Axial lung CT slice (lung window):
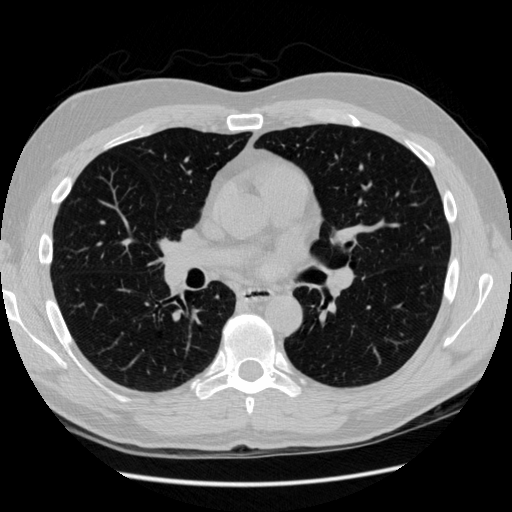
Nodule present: no